Interaction volume radius: 5 \u00c5
Interaction volume height: 10 \u00c5
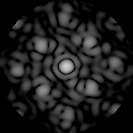
Disorder parameter: 0.4519